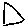
Label: triangle